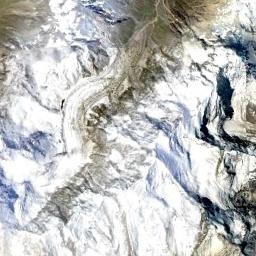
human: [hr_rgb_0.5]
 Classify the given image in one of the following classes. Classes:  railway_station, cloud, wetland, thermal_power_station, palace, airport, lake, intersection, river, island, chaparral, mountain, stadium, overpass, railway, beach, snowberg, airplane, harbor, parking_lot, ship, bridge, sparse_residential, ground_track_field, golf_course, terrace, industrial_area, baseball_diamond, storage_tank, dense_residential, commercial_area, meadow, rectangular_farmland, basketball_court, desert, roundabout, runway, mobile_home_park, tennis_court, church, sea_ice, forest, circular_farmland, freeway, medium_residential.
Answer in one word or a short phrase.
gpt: snowberg